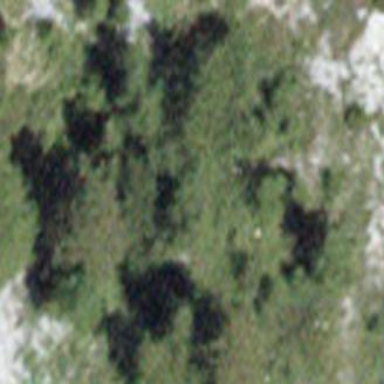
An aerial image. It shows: Forest area.